Question: How can I calculate the average percentages in the screenshot below? I've tried a number of different formulas such as:
- - - - -
But I get, Error:
>
# Div/0, #value or wrong results
I would appreciate your help. I'm using the latest google spreadsheets available. See below the table.
<URL>
Or see below:

What's the average Bounce Rate of all the pages that "intl-en-gb"?
Bounce Rate=?
What's the average Bounce Rate of the pages that "intl-en-gb"?
Bounce Rate=?
Thanks in advance!
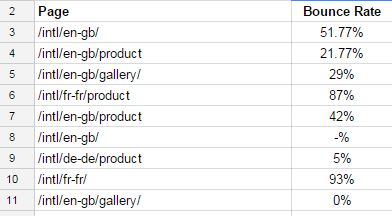
Answer: Here is an example spreadsheet of Database functions:
<URL>
To exclude zero values, use a second criteria with DAverage. The criteria
are designated in a range of cells with column titles.

Range A19:B20 is the criteria definition. The formula is:
> =DAVERAGE(A6:B16,"Bounce Rate",A19:B20)
Note that this is matching everything that has "/intl/en-gb/" anywhere in the string, not just a perfect match.